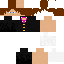
A male human skin with medium skin, wearing brown long hair dressed in a blue suit and black pants, featuring a closed mouth.